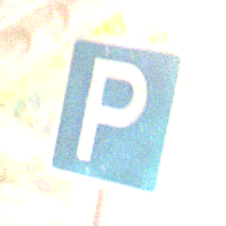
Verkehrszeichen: Parken
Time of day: SunriseSunset
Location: Roofed (Suburban)
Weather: Clear
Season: NotSpecified
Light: Natural